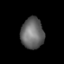
Tissue: lung
Cell type: Epithelial cells
Senescence score: 0.1964
Nuclear area (px): 692
Mean DAPI intensity: 102.994